Interaction volume radius: 10 \u00c5
Interaction volume height: 15 \u00c5
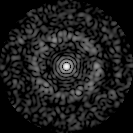
Disorder parameter: 0.8466